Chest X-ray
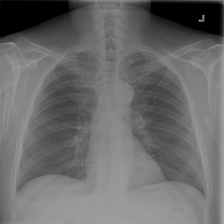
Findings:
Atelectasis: negative
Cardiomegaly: negative
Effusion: negative
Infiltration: negative
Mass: negative
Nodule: negative
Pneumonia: negative
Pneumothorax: negative
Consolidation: negative
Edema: negative
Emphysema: negative
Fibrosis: negative
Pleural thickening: negative
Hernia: negative